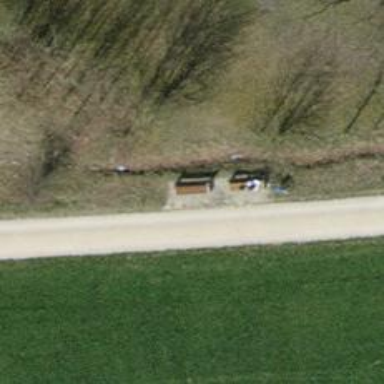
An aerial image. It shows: Brown bench in the vicinity.